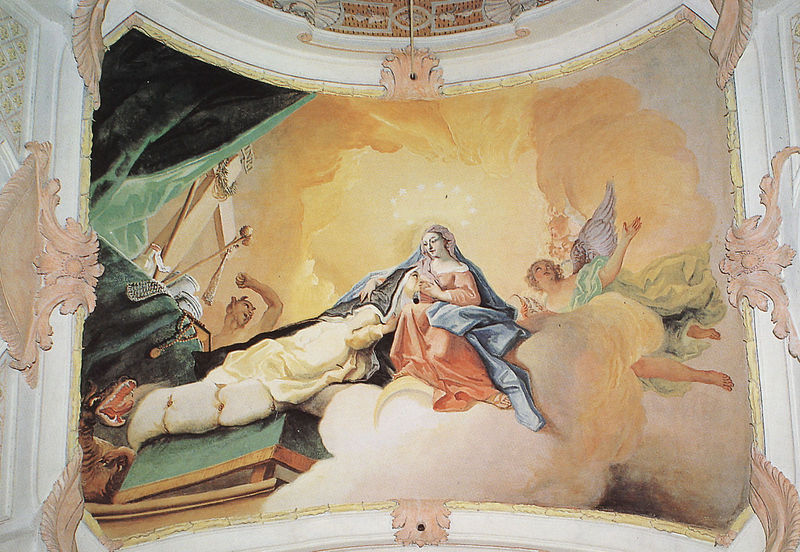
Titel: Deckenfresken der Klosterkirche Fürstenfeld
Künstler: Cosmas Damian Asam
Standort: Fürstenfeldbruck, Kloster Fürstenfeld (EU - D - Bayern)
Schlagwörter: blau, flügel, gemälde, himmel, umhang, wolken, gelb, grün, brust, frau, marmor, schmuck, rot, wolke, malerei, barock, kirche, sonne, gewand, gold, decke, engel, kette, verzierung, wandmalerei, kreuz, strahlen, schweben, sterne, lorbeer, schein, zähne, hilfe, teufel, maul, zunge, heilige, fresko, maria, madonna, putti, christentum, drachen, fresco, drache, anna, rettung, europa, deckenmalerei, glorie, strahlenkranz, kreiz, flügle, trompe l'oeil, reich gottes, mandsichel